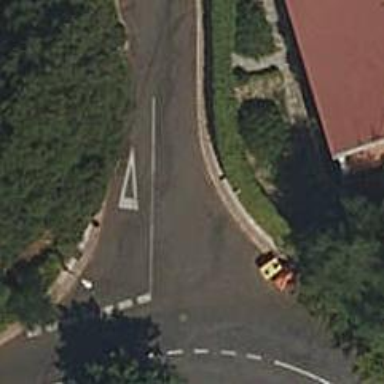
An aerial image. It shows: Road with "give way" sign.